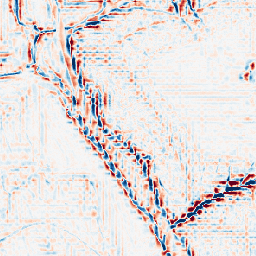
Category: wavelet
Decomposition family: wavelet_dwt
Decomposition parameters: wavelet: db2
level: 3
Upsampling method: regularized
Upsampling parameters: scale: 2
lambda_reg: 0.01
Upsampling scale: 2